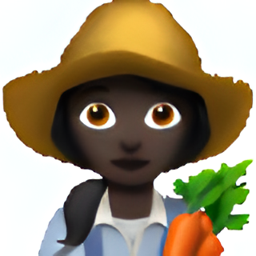
Name: female farmer type 6
Emoji: 👩🏿‍🌾
Group: People & Body
Sub-group: person-role